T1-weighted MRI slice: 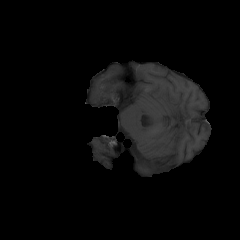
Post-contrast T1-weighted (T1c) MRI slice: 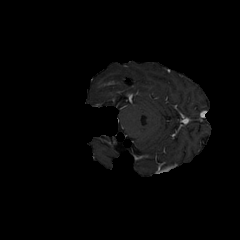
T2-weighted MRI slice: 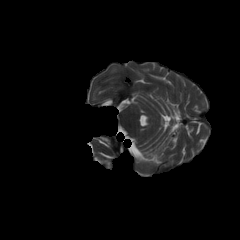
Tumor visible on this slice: yes